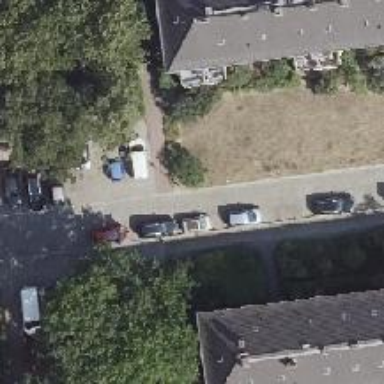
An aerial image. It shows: Living street.